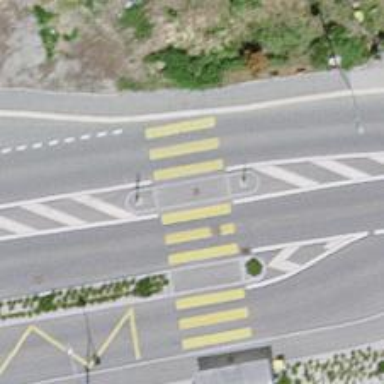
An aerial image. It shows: Zebra crossing with road island.